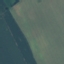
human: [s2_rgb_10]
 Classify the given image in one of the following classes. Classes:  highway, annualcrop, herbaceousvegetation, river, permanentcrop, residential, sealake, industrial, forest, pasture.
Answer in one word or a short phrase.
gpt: AnnualCrop